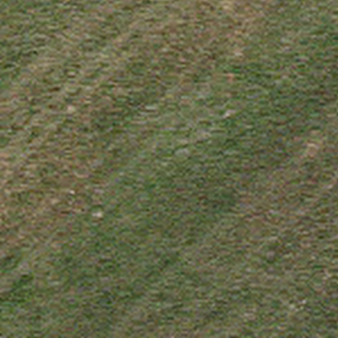
Label: other